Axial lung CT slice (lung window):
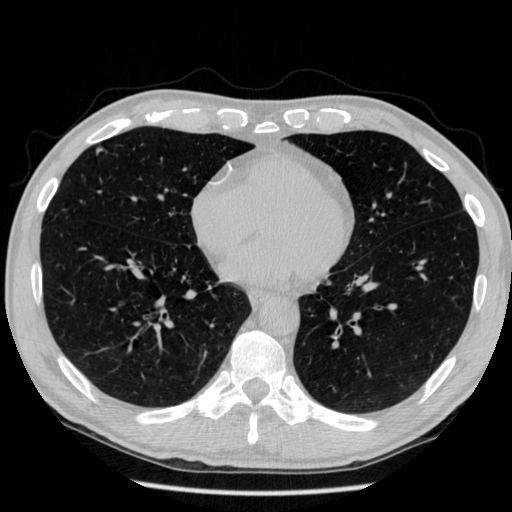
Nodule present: yes
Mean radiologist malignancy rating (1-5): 2